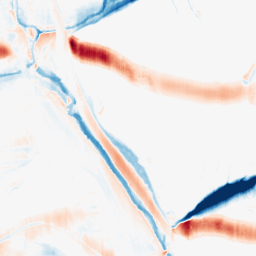
Category: morphological
Decomposition family: morphological_ellipse
Decomposition parameters: operation: average
width: 30
height: 5
Upsampling method: bilinear
Upsampling parameters: scale: 2
Upsampling scale: 2